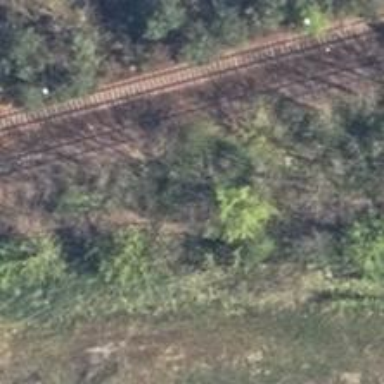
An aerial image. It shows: Rail spur service.